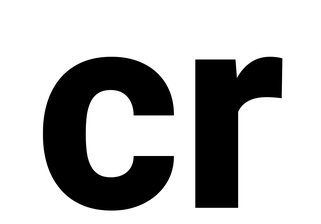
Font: Roboto_ExtraBold